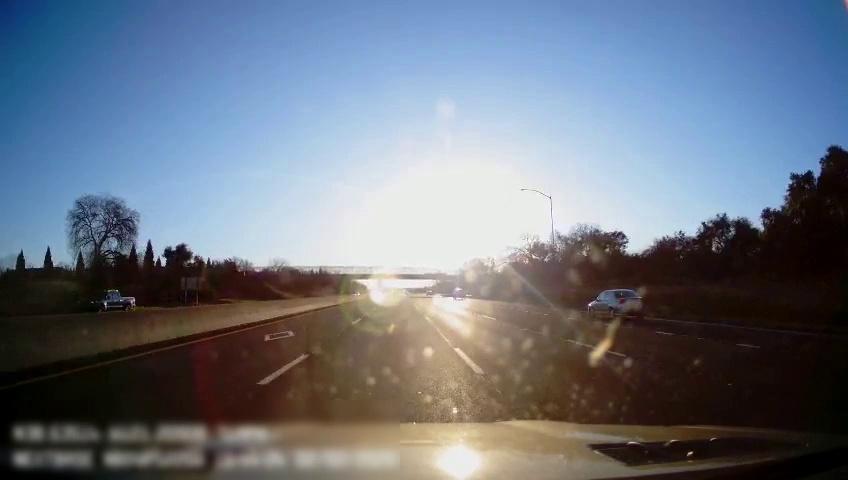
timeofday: Day
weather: Sunny
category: Drivable Space
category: Vehicles | Car
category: Vehicles | Truck
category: Vehicles | Truck
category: Lanes | Alternate Lane
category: Lanes | Alternate Lane
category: Lanes | Current Lane
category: Lanes | Current Lane
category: Lanes | Alternate Lane
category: Lanes | Alternate Lane
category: Traffic | Signs